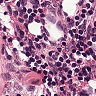
Metastatic tissue present: no